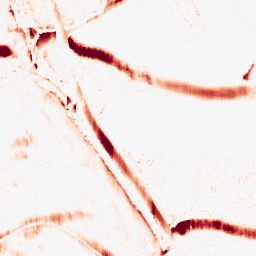
Category: morphological
Decomposition family: morphological_ellipse
Decomposition parameters: operation: opening
width: 20
height: 5
Upsampling method: cubic_mitchell
Upsampling parameters: scale: 2
Upsampling scale: 2